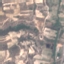
Land use / land cover: PermanentCrop